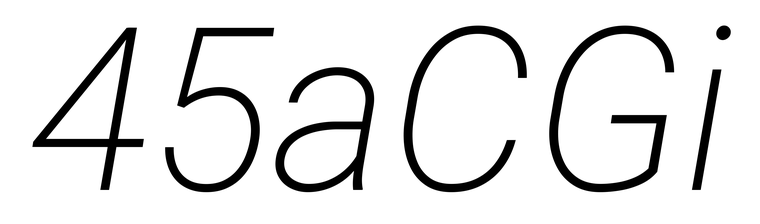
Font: Roboto-Italic_ExtraLight_Italic